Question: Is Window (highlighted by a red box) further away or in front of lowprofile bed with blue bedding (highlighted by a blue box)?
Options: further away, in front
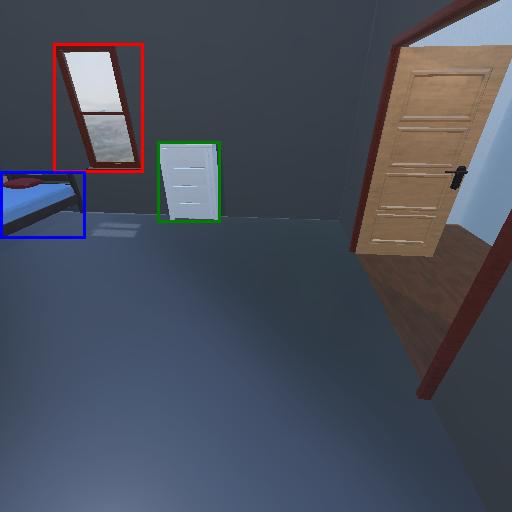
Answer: further away